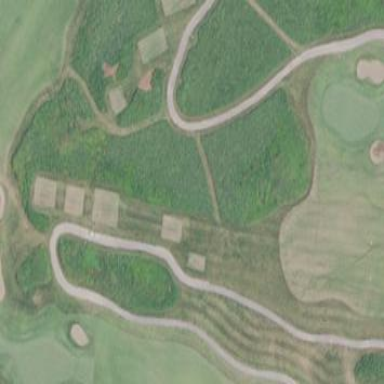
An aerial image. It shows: Area with grass used as rough in golf course.